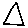
Label: triangle